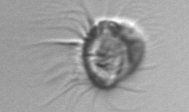
Label: Leegaardiella_ovalis